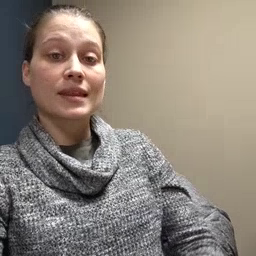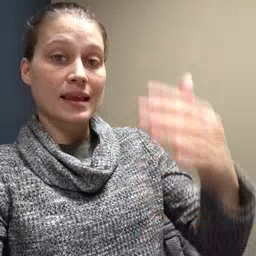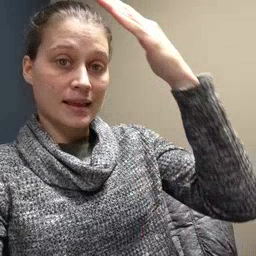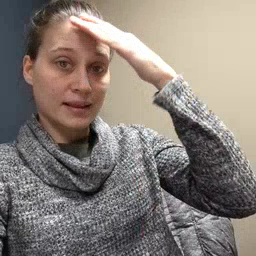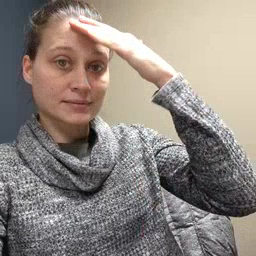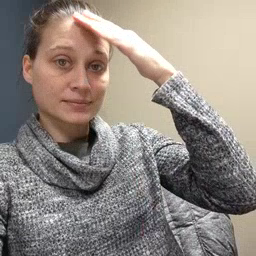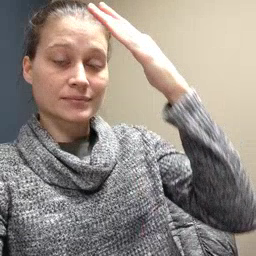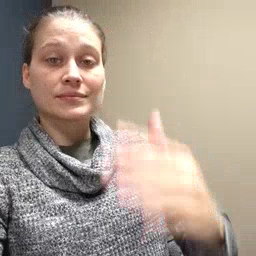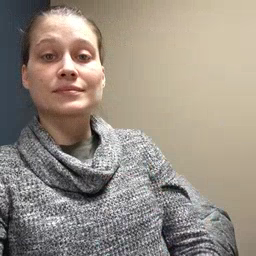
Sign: hat